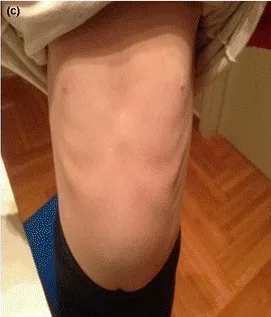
Views of the patient at the age of 5 years and 5 months. (b) Dorsal view of the hand of the patient showing clinodactyly of 5th finger.
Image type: medical_photograph (skin_photograph)